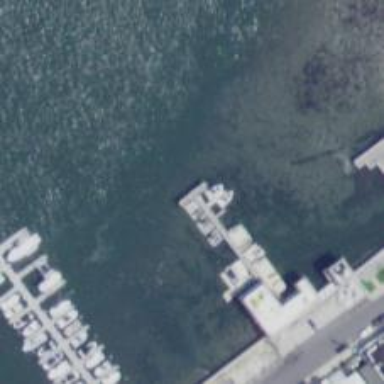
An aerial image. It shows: Man-made pier.